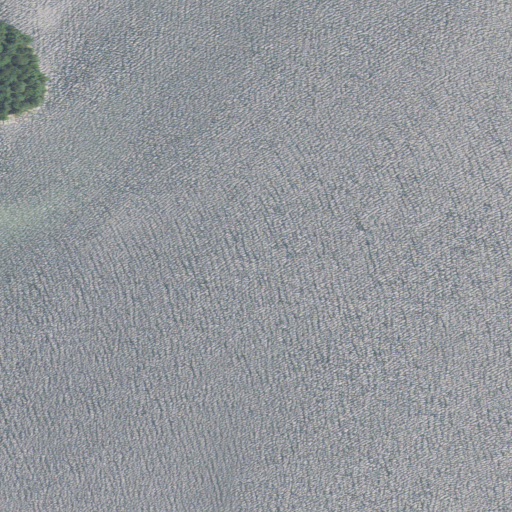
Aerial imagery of valley in Arkansas named Ventris Hollow containing open water and deciduous forest